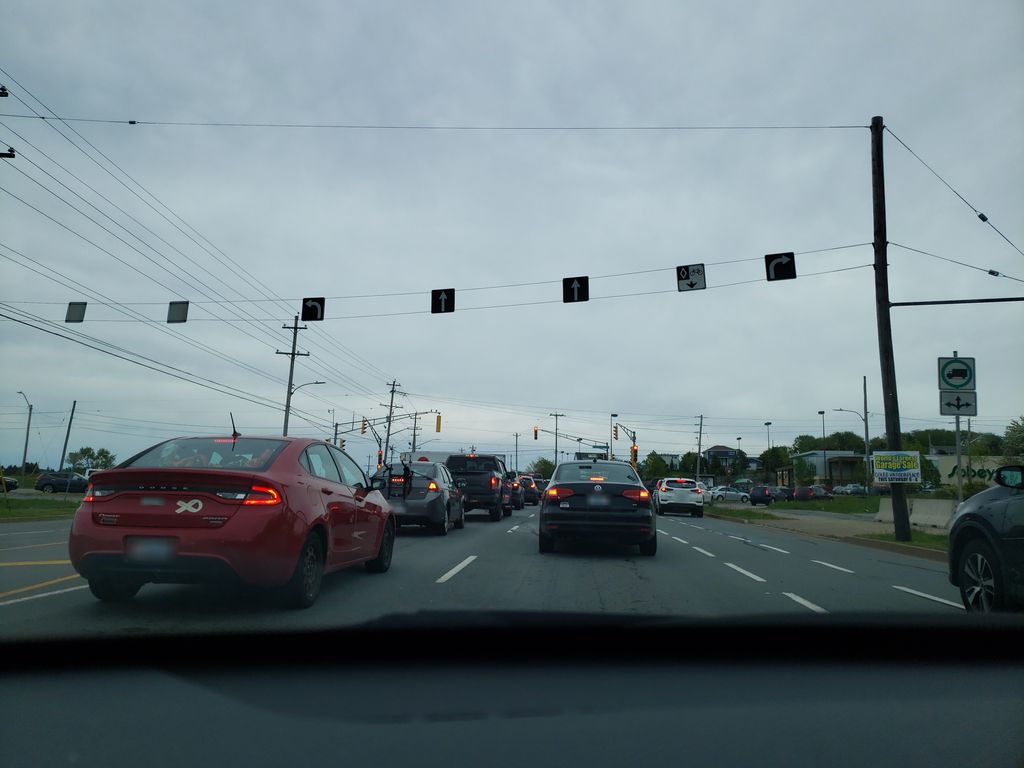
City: halifax